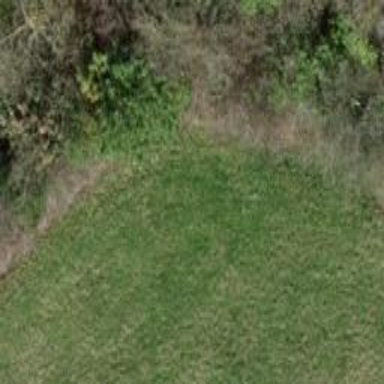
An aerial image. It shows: Patch of scrub vegetation.